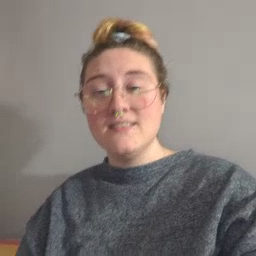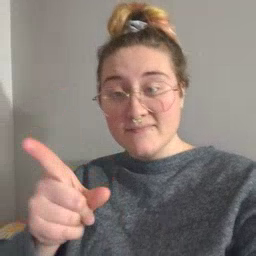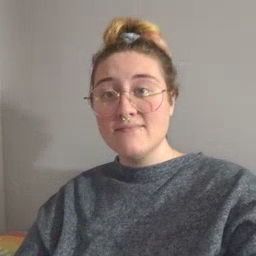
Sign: hesheit